Question: I have this div box right now:
'''
div#main-edit{
padding:2px 6px 4px 6px;
color: #555555;
background-color: #FFF8F8;
border: #dddddd 2px solid;
width: 750px;
height: 500px;
margin-left: 10%;
margin-right: 10%;
}
'''
What I wanted now was to have another div box inside this div box, with its position being relative to its parent. Like This:
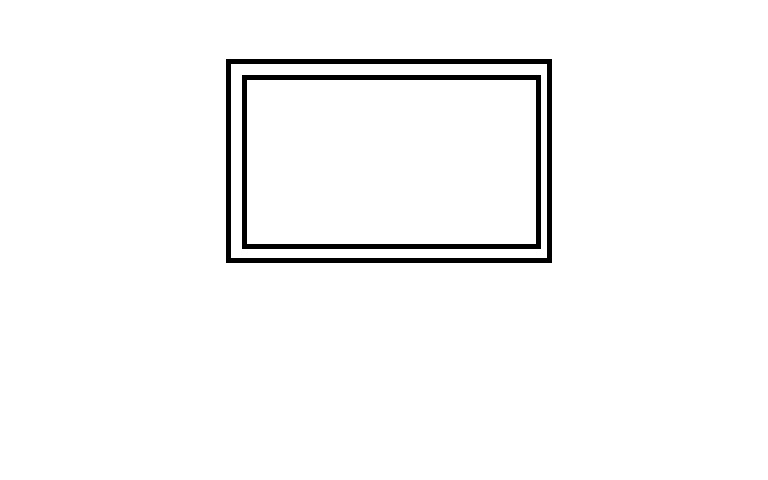
Answer: Make your second div 'height: 100%', and give your outer div padding all around.
<URL>